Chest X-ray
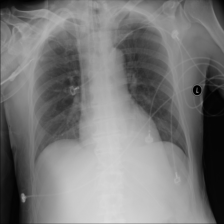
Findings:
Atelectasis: negative
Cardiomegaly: negative
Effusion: negative
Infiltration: negative
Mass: negative
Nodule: negative
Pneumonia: negative
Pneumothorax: negative
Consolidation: negative
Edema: negative
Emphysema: negative
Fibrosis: negative
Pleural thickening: negative
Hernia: negative